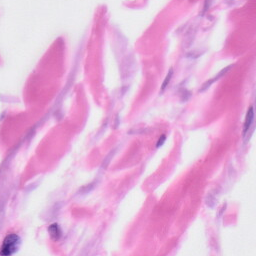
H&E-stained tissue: Skin